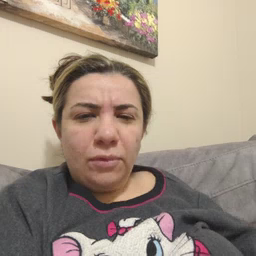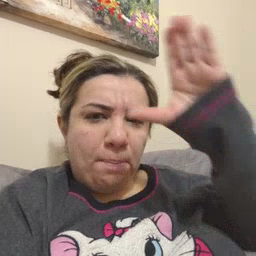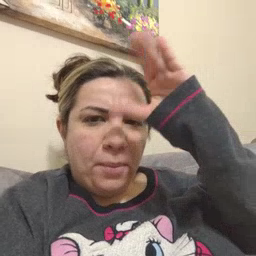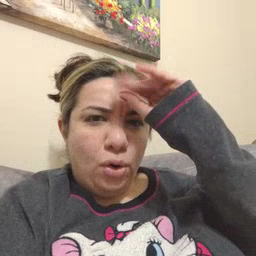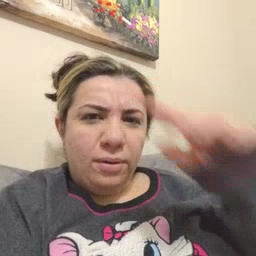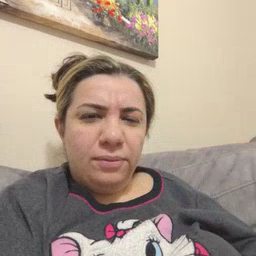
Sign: boy